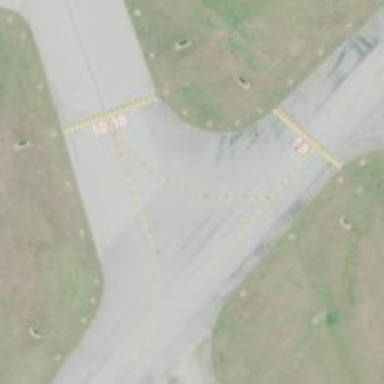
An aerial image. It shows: Image of taxiway at airport.